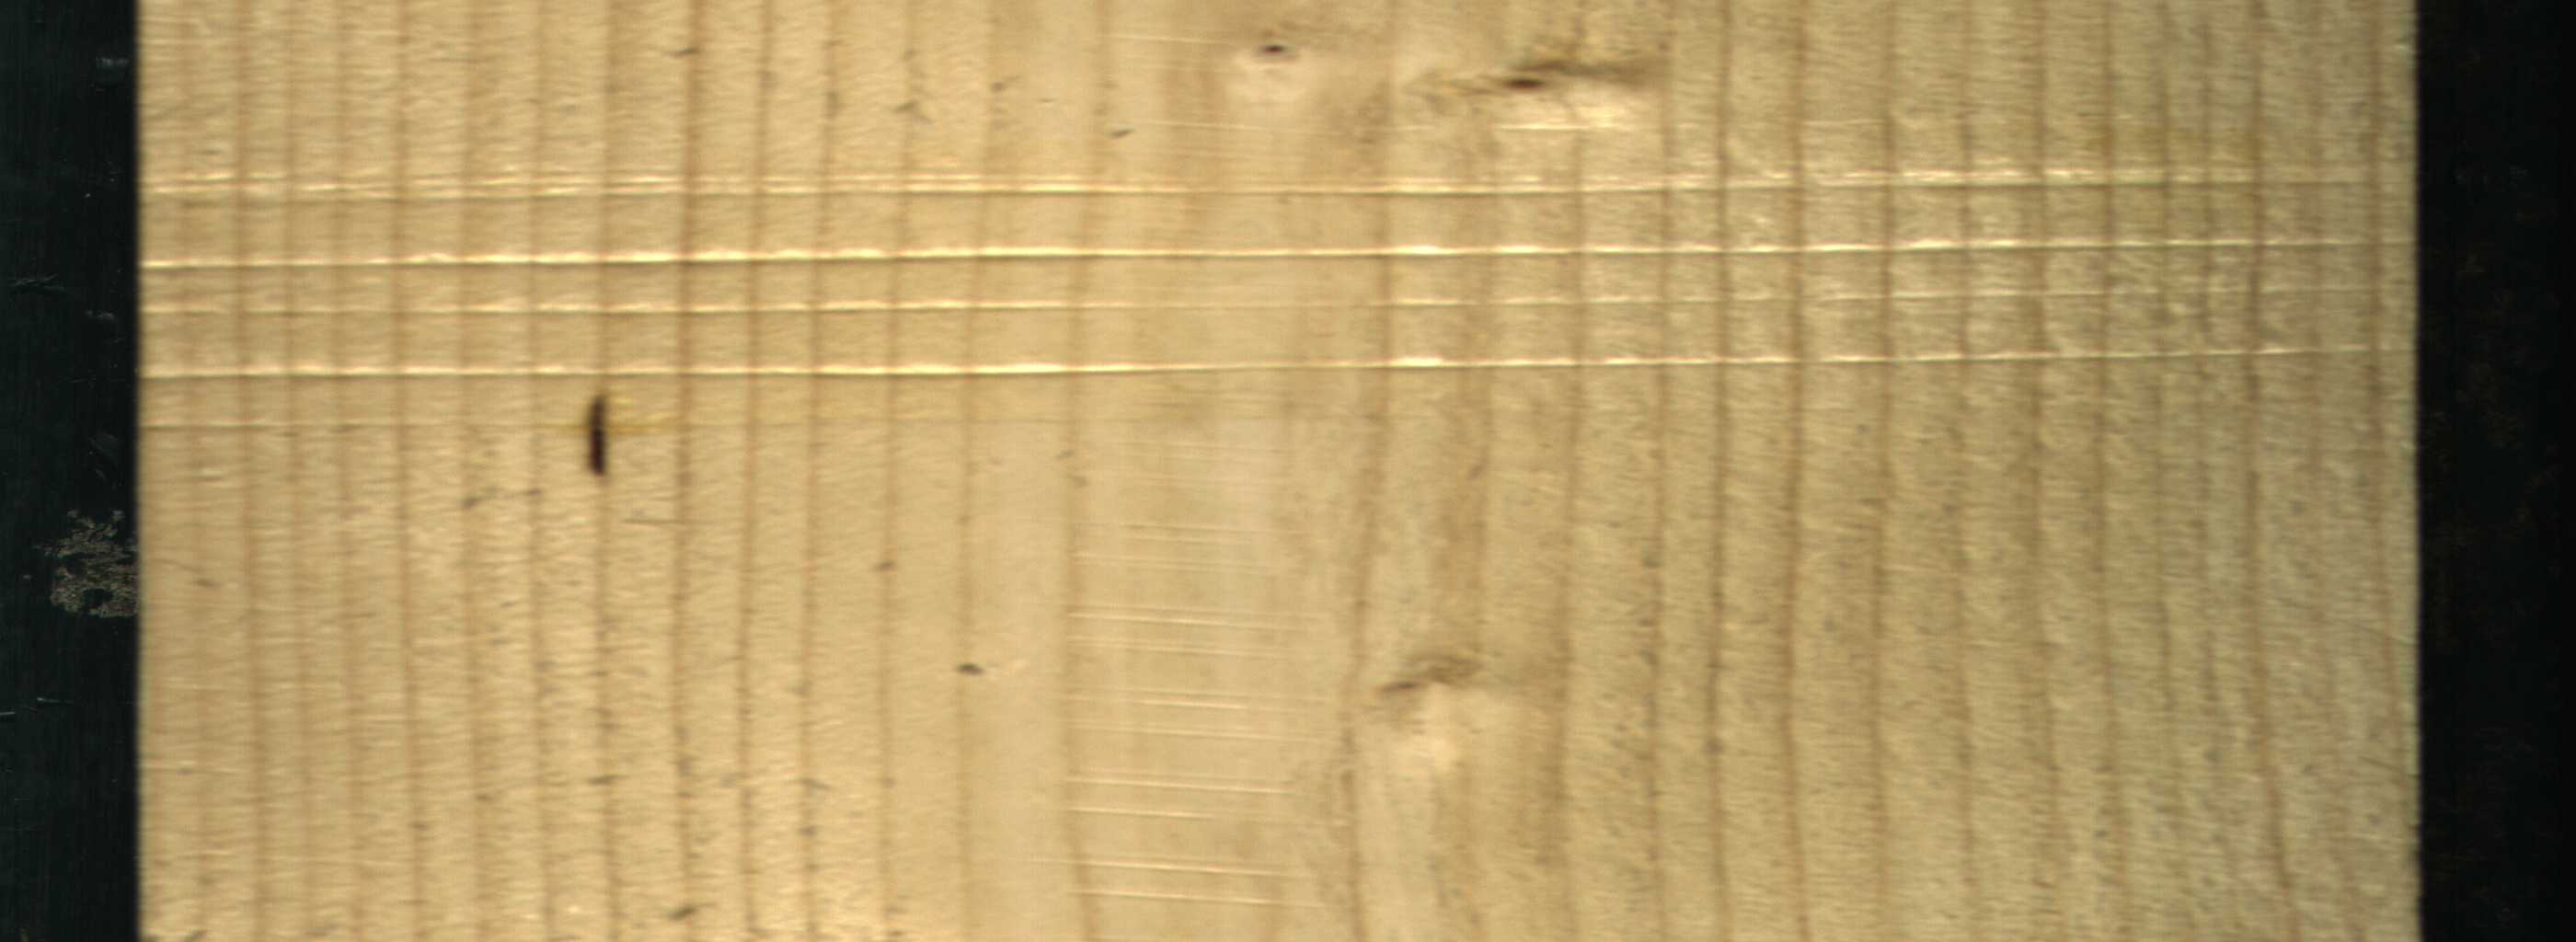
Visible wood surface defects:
resin
Live_Knot
Live_Knot